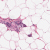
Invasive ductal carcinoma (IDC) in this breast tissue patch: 0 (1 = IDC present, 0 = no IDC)